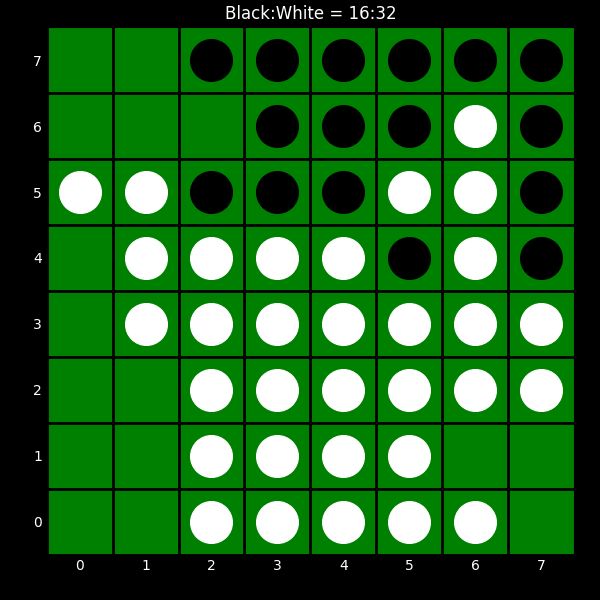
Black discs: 16
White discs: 32